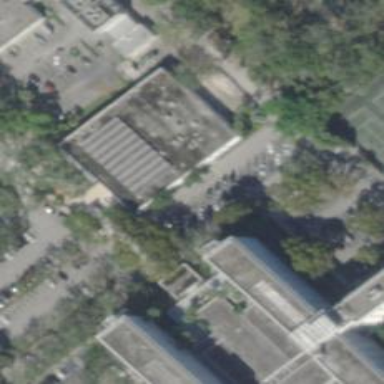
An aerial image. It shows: University building.